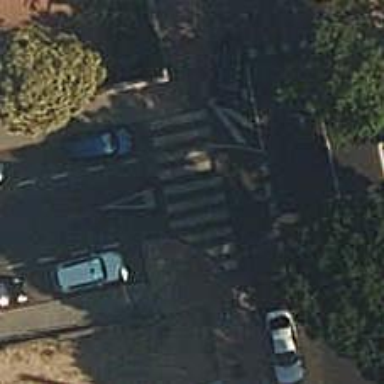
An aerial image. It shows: Road crossing with traffic signals.